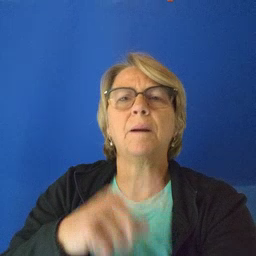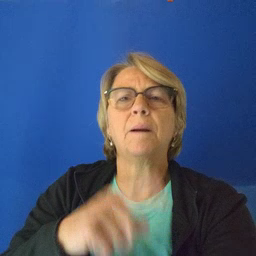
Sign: black